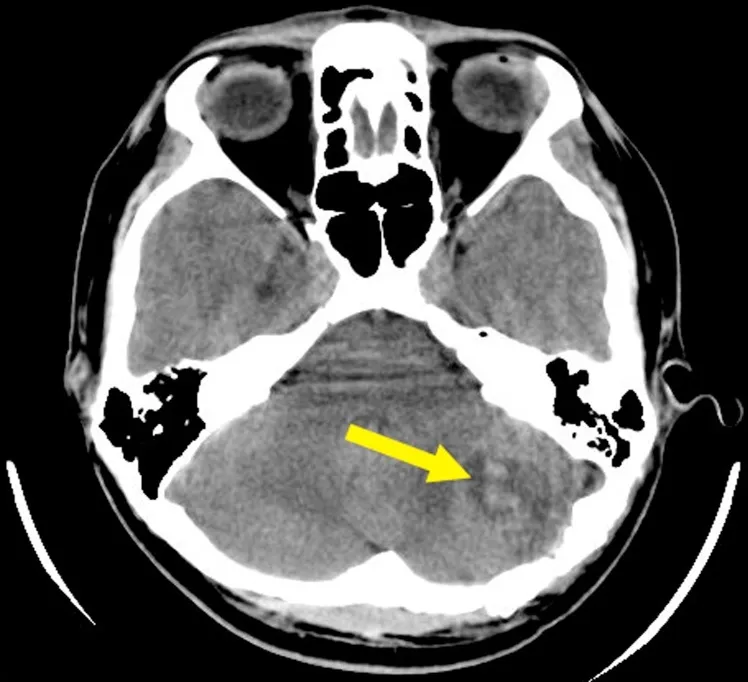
Thirty day postoperative enhanced head CT images showed a formation cystic mass in the left lobe of the cerebellum with blood density lesions and visible ring enhancement. These features suggested a formation of cerebellar abscess.
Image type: radiology (ct)